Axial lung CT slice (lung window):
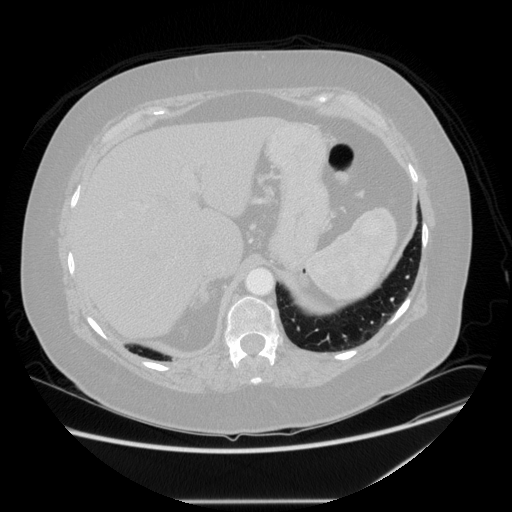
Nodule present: no